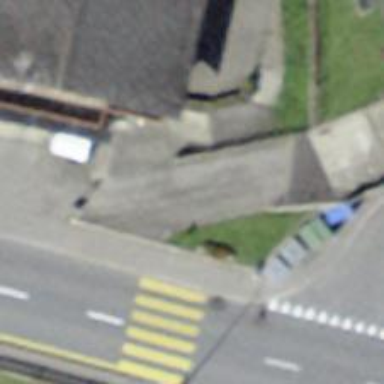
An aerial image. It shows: Post box.